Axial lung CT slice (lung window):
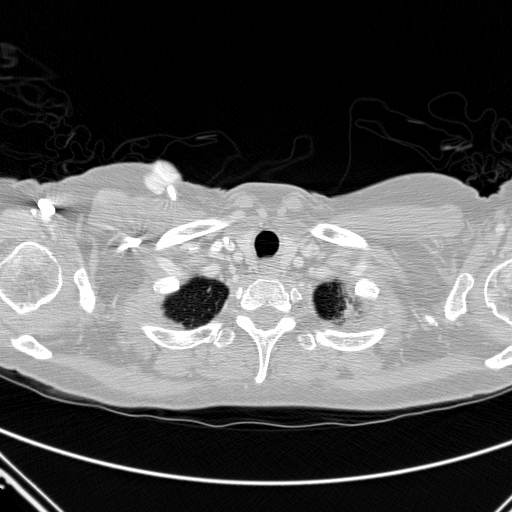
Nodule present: no